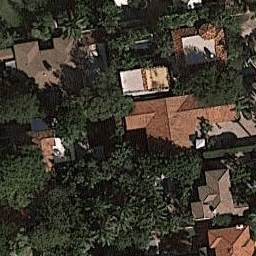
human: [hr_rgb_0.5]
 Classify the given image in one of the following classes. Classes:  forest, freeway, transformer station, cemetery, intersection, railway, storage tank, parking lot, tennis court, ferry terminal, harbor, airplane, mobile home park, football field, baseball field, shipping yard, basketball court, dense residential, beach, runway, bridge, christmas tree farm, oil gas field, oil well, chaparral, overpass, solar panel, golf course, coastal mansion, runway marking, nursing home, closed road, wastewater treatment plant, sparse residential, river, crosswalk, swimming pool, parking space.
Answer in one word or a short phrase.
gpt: coastal mansion